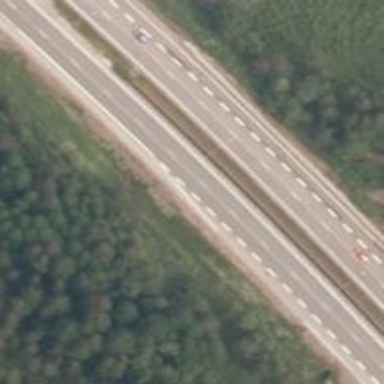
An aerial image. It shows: Asphalt motorway.